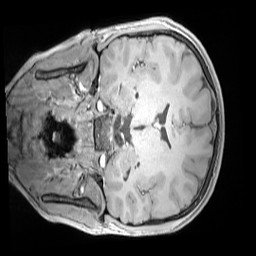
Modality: MP2RAGE
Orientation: coronal
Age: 10
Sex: male
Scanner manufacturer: siemens
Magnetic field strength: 3 T
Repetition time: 4 s
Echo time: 0.00303 s